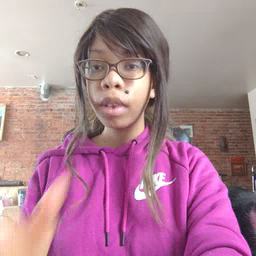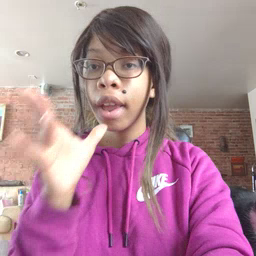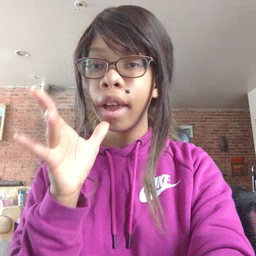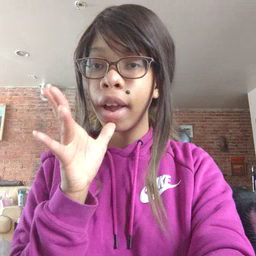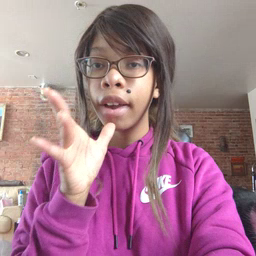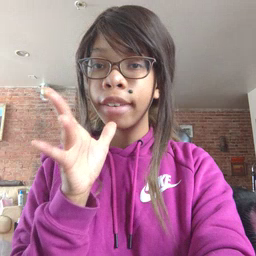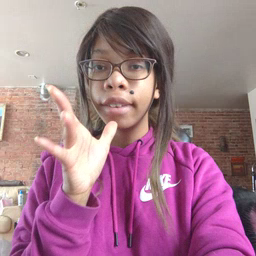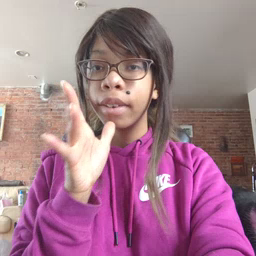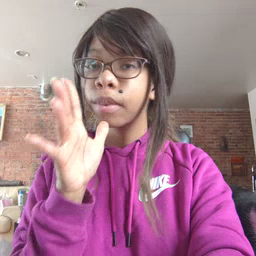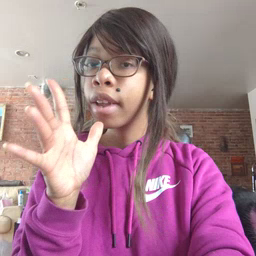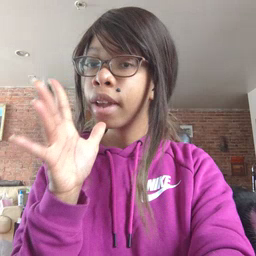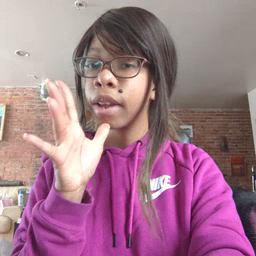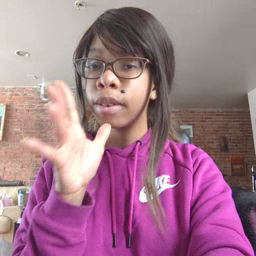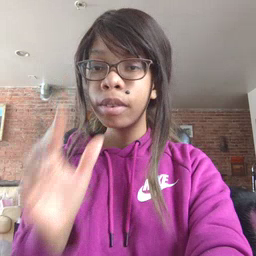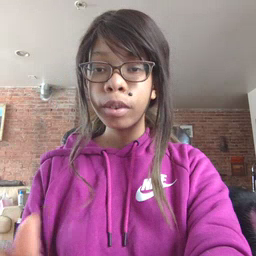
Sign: mom